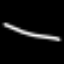
Label: line